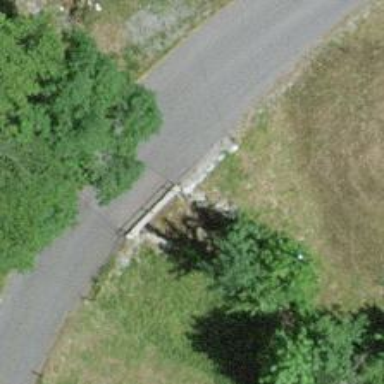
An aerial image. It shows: Unclassified road with bridge.